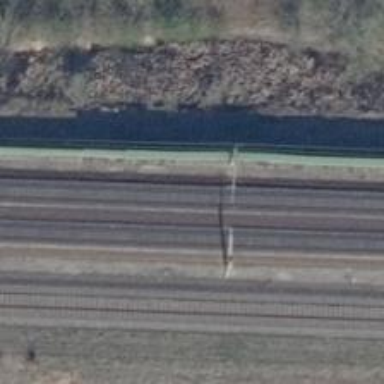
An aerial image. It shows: Milestone along the railway with catenary mast.